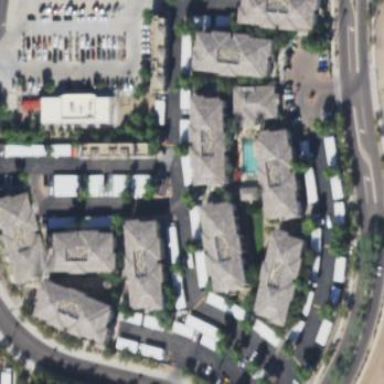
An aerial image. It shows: Residential area with apartments.